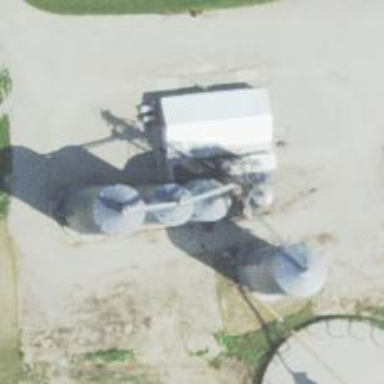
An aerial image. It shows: Silo.